Current action and preconditions to check: trajectory_clear

Your task: For each precondition in the list above, predict whether it will hold at this action.

Consider the current scene as observed from the mobile robot's camera, and analyze the predicted future states of all dynamic agents (e.g., people, animals, vehicles, or any moving entities) within the NEXT SECOND.

IMPORTANT: Only answer "very likely" if you are absolutely certain—based on strong, clear evidence—that a dynamic agent will violate the precondition in the predicted future state. Do NOT answer "very likely" for unlikely, ambiguous, or low-probability risks.

Ask yourself for each precondition: Is there a high probability, with clear and convincing evidence, that the predicted future states of any dynamic agent will interfere with the predicted future state of the currently executing action within the NEXT SECOND, causing that precondition to fail?

Assess the risk level based on these predictions. Use "likely" or "very likely" if motions create a clear risk of interference.

Use "neutral" or "improbable" if agents are nearby but their predicted paths are clearly diverging or non-conflicting.

Failure Risk Categories: "very improbable", "improbable", "neutral", "likely", "very likely"

Answer Format: Output ONLY the probability_of_failure value from these categories: "very improbable", "improbable", "neutral", "likely", "very likely"

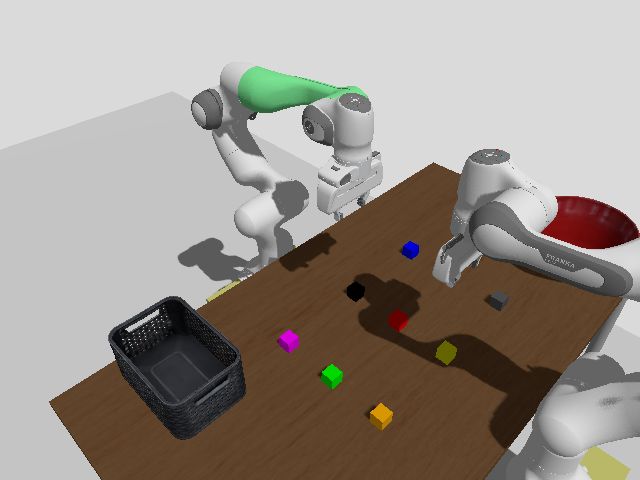

Answer: improbable